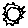
Label: sun